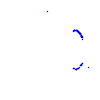
Particle: proton